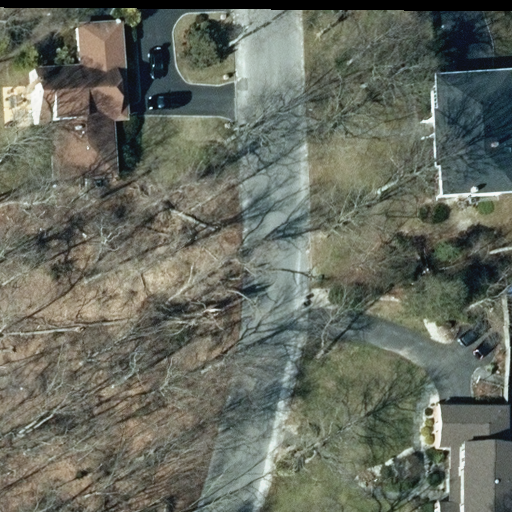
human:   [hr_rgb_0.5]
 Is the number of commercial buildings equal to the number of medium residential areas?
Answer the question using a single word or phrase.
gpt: yes

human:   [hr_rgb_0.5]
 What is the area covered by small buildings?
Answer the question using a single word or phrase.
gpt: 43m2

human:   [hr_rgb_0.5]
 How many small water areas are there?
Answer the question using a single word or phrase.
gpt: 0

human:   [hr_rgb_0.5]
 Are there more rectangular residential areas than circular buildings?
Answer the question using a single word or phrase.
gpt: yes

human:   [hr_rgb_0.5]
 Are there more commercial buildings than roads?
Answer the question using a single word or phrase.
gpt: no

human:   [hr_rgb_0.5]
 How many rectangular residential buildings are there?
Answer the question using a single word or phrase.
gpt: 2

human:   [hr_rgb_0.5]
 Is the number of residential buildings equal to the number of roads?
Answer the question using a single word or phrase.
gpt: no

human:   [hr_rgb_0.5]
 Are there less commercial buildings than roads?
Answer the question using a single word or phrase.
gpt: yes

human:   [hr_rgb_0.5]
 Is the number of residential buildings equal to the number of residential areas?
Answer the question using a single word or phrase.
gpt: no

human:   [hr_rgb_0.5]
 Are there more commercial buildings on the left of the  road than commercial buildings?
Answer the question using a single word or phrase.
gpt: no

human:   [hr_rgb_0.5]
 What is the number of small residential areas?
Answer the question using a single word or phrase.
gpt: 0

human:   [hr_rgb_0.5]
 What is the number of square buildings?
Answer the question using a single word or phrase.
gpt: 0

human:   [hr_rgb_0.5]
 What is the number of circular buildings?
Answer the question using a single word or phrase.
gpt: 0

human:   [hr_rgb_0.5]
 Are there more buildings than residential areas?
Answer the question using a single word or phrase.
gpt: yes

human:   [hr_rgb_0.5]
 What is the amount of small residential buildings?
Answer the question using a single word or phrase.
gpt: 2

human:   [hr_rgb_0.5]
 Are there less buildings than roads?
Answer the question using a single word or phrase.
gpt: no

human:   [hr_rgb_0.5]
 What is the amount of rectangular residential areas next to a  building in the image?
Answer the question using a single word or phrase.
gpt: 1

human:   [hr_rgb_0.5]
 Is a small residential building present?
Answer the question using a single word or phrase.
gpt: yes

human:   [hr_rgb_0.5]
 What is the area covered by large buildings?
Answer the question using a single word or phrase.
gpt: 0m2

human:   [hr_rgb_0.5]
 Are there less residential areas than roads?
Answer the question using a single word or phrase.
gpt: no

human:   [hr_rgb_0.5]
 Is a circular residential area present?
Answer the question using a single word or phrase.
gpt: no

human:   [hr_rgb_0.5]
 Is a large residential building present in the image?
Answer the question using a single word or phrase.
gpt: no

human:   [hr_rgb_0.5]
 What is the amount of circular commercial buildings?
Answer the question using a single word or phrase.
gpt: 0

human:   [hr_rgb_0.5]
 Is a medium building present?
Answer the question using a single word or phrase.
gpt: yes

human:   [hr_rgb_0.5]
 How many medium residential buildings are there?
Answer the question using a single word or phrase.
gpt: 1

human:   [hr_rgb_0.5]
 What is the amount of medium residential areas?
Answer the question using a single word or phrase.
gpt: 0

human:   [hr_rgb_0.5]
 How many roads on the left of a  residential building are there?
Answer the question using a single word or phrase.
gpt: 1

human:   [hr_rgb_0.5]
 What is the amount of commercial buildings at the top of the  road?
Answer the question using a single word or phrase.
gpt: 0

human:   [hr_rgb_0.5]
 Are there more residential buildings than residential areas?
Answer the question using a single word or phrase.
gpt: yes

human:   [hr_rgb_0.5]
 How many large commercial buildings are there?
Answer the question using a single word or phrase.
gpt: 0

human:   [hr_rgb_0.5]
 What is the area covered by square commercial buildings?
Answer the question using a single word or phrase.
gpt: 0m2

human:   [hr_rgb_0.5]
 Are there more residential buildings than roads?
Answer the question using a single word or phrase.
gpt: yes

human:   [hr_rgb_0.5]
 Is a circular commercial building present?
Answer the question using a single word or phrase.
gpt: no

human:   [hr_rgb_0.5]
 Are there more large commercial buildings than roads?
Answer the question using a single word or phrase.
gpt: no

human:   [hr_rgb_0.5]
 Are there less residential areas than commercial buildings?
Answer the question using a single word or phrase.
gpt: no

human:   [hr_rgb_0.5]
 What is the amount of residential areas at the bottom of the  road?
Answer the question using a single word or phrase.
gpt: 1